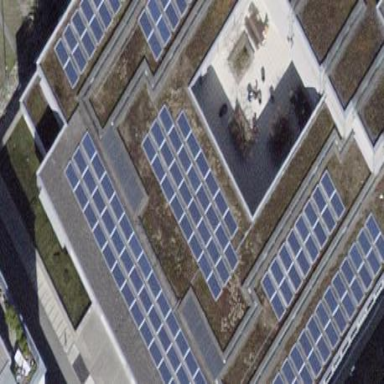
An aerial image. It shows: Solar power generator utilizing photovoltaic technology with solar photovoltaic panels.